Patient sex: F
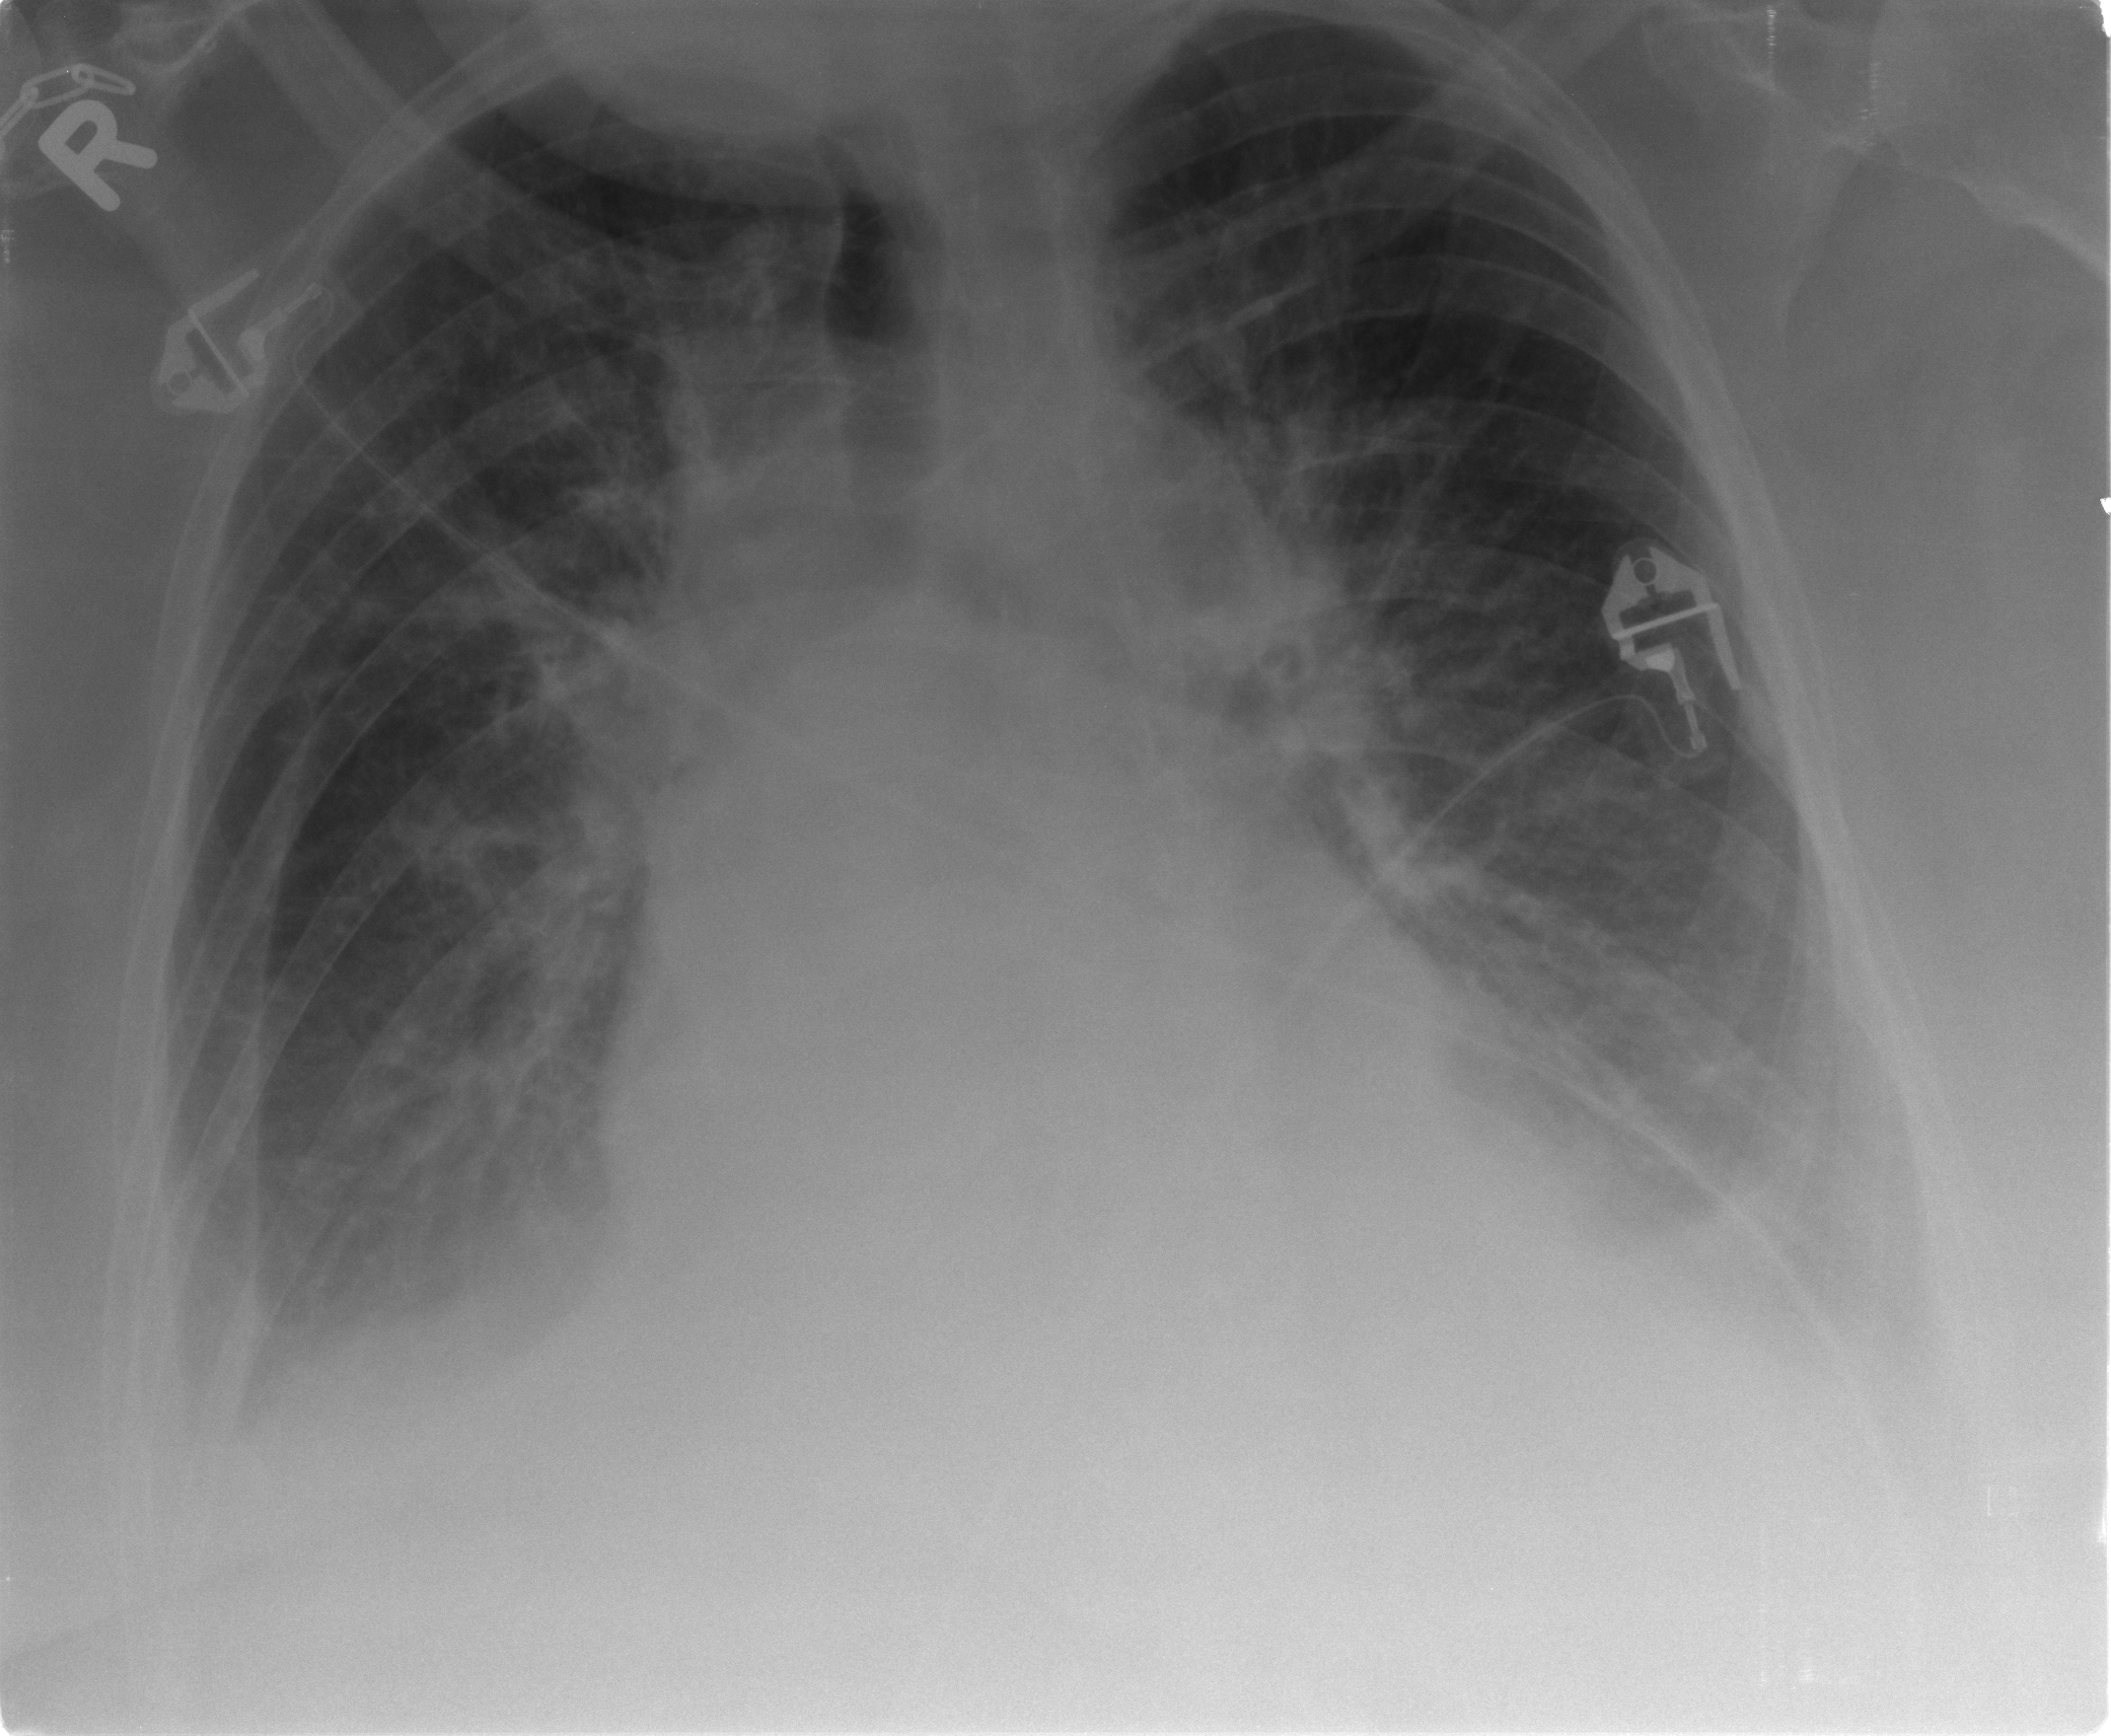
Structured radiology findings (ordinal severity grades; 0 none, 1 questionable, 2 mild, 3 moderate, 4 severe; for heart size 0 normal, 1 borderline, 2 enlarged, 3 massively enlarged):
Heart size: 2
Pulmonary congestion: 3
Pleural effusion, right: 2
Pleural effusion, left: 2
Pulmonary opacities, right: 0
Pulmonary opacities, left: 0
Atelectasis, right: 3
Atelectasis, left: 3